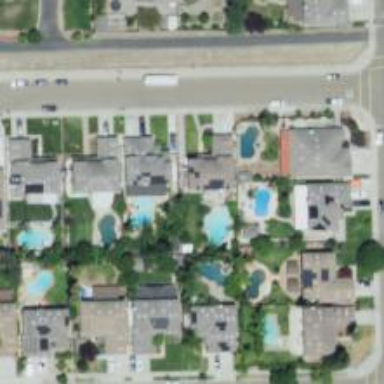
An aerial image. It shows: Outdoor inground swimming pool in leisure land.